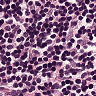
Metastatic tissue present: no